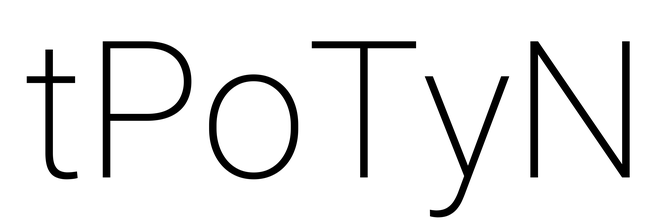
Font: Roboto_ExtraLight